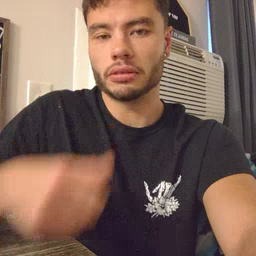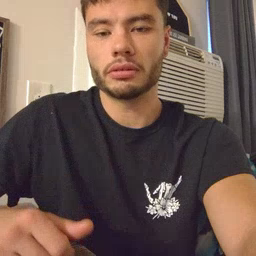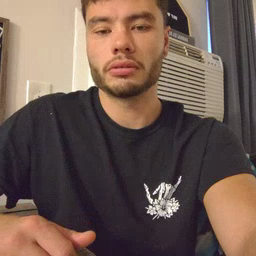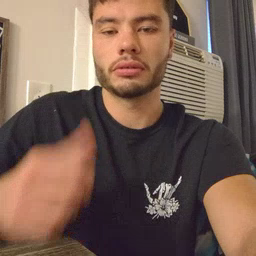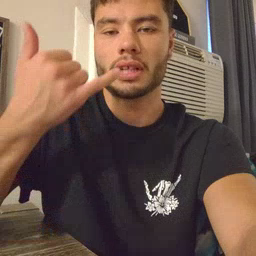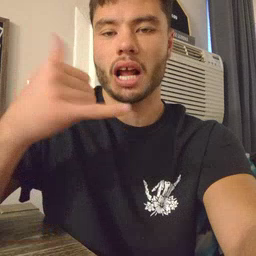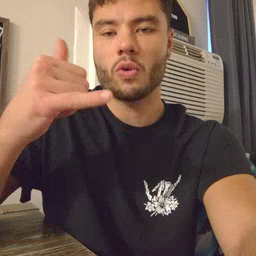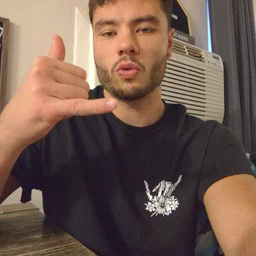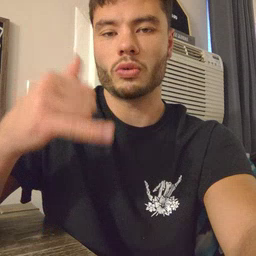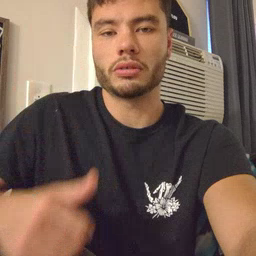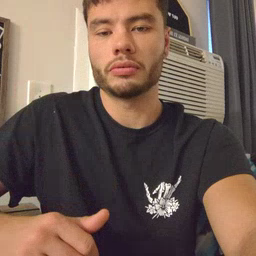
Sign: yellow